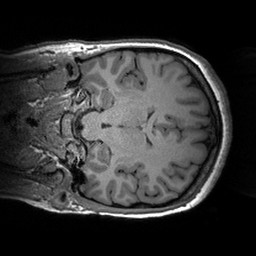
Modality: T1w
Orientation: coronal
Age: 26
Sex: female
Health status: healthy
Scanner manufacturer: siemens
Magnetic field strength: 3 T
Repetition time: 2.53 s
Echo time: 0.00288 s